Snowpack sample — Rabbit Ears Pass, Jackson County, Colorado, USA (12/17/25, 1:08 PM MST)
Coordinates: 40.387, -106.625
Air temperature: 34 °F
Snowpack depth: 46 cm
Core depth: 20 cm
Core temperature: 24.8 °F
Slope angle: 6°, slope face: 165°
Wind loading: medium
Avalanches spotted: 0
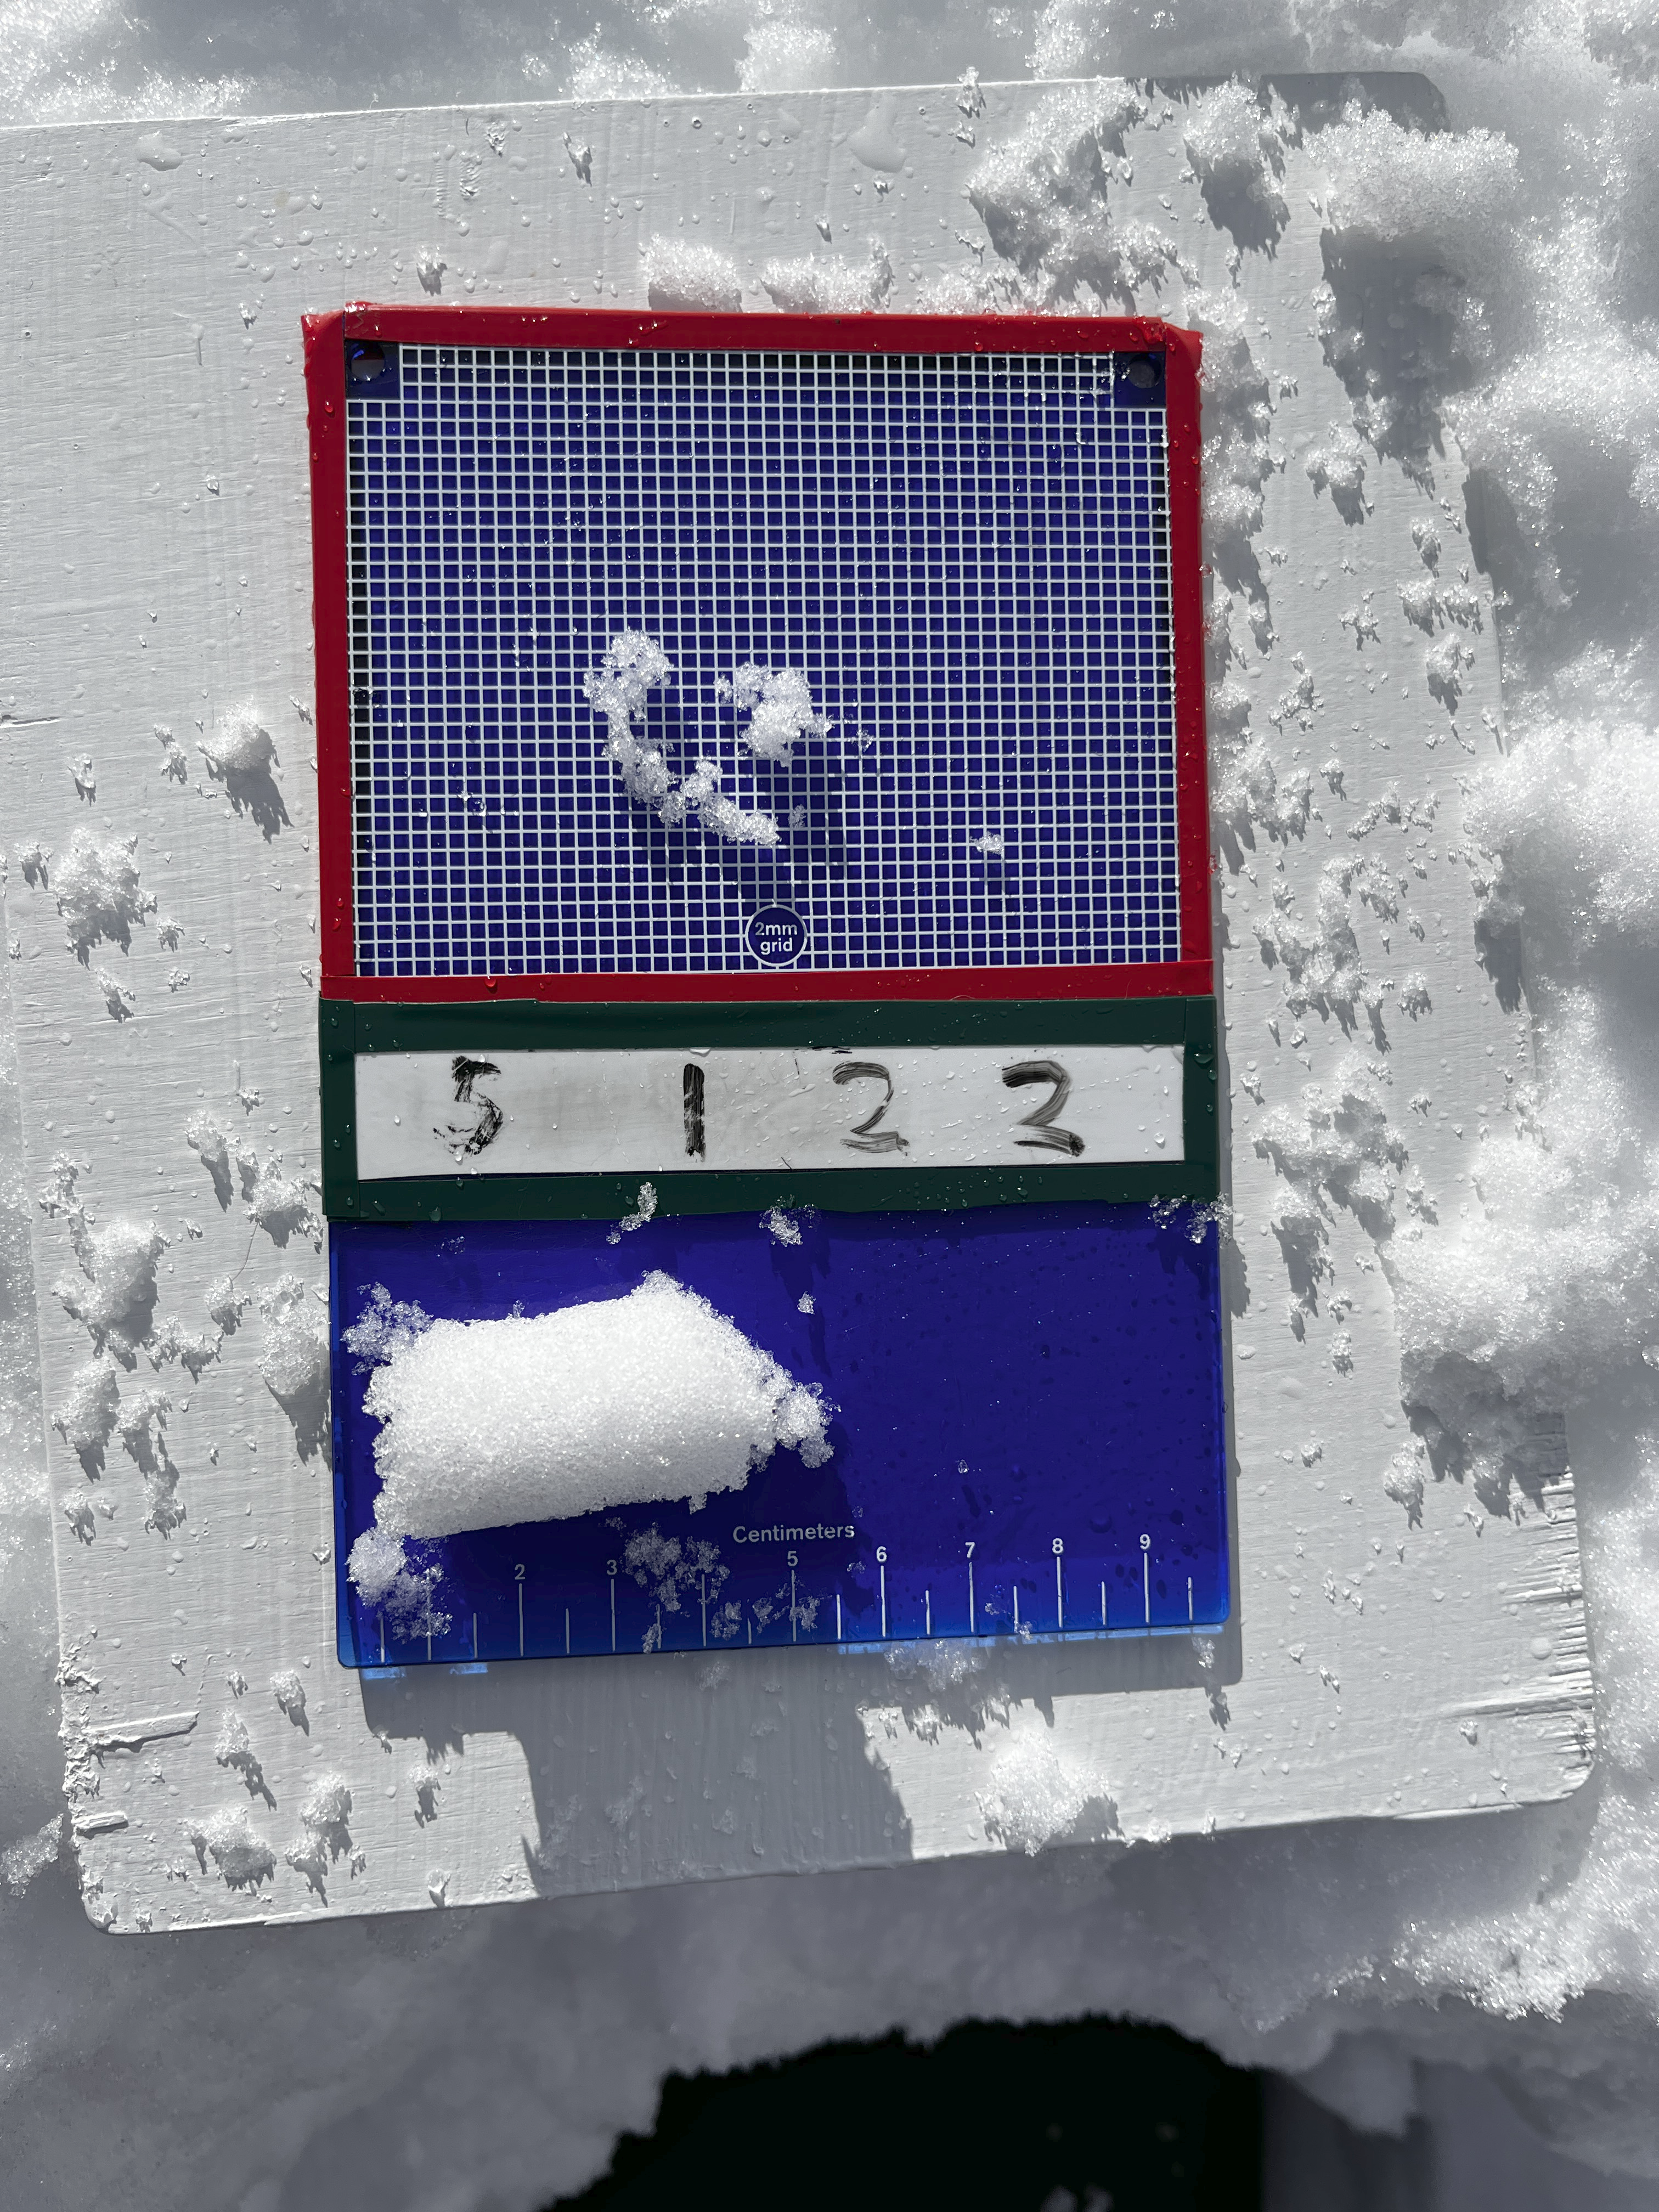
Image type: crystal_card
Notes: No avalanches spotted nearby, although collected in a meadowy area with minimal risk on this face of the pass.